RGB frame:
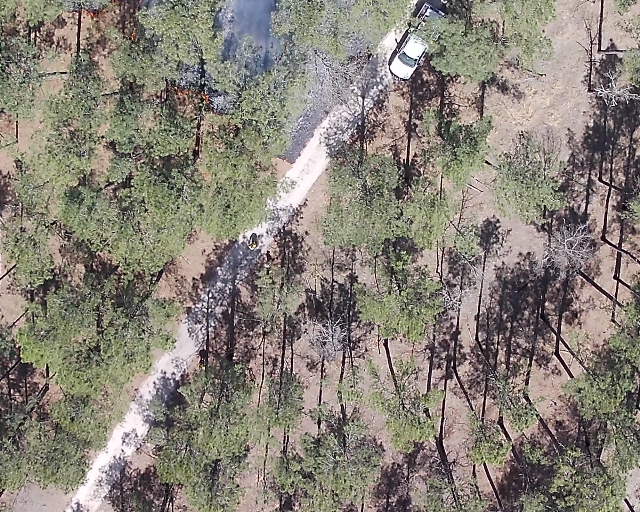
Thermal frame:
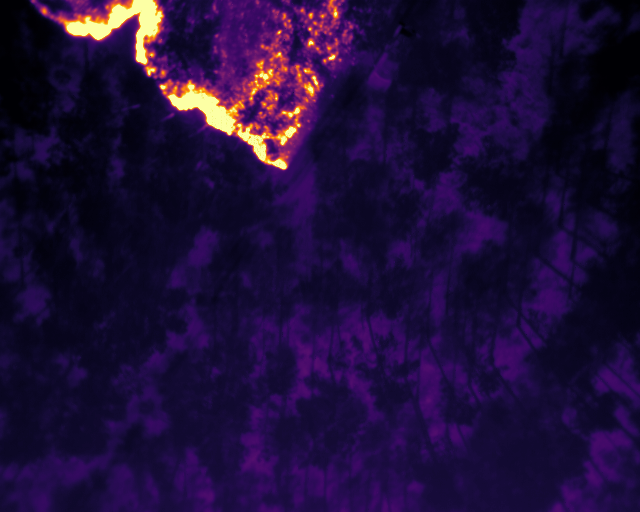
Captured: 2026-02-27 02:38:42
Pixels at or above 80 °C: 14614 (fraction of frame: 0.0446)